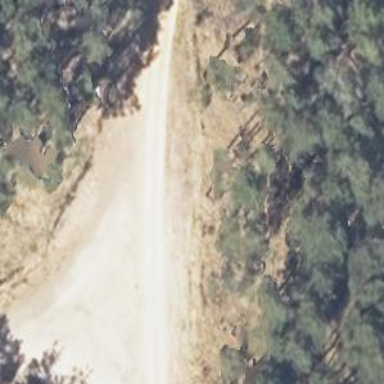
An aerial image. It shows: Gravel driveway used as service road.